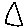
Label: triangle